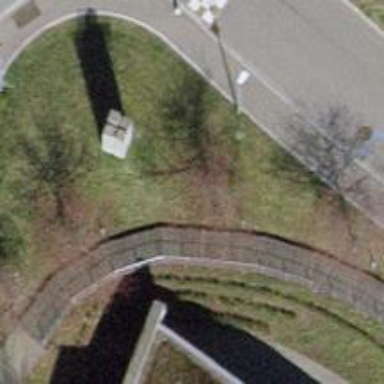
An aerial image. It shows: Path on boardwalk bridge.